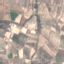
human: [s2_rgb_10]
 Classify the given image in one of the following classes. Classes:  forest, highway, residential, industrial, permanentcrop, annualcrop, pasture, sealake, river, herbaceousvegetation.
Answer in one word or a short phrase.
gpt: PermanentCrop